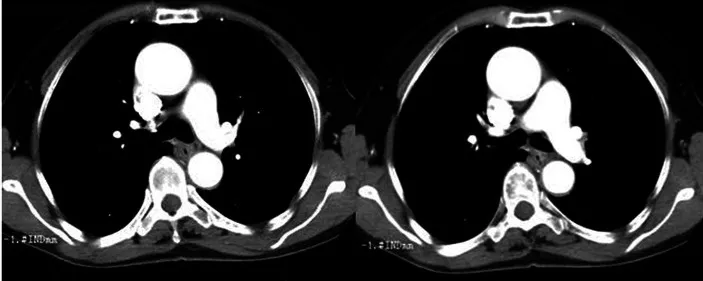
Chest computed tomography (CT) showed an esophageal lesion was found in T7 vertebral level.
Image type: radiology (ct)